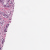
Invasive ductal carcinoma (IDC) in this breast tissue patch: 1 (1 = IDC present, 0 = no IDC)